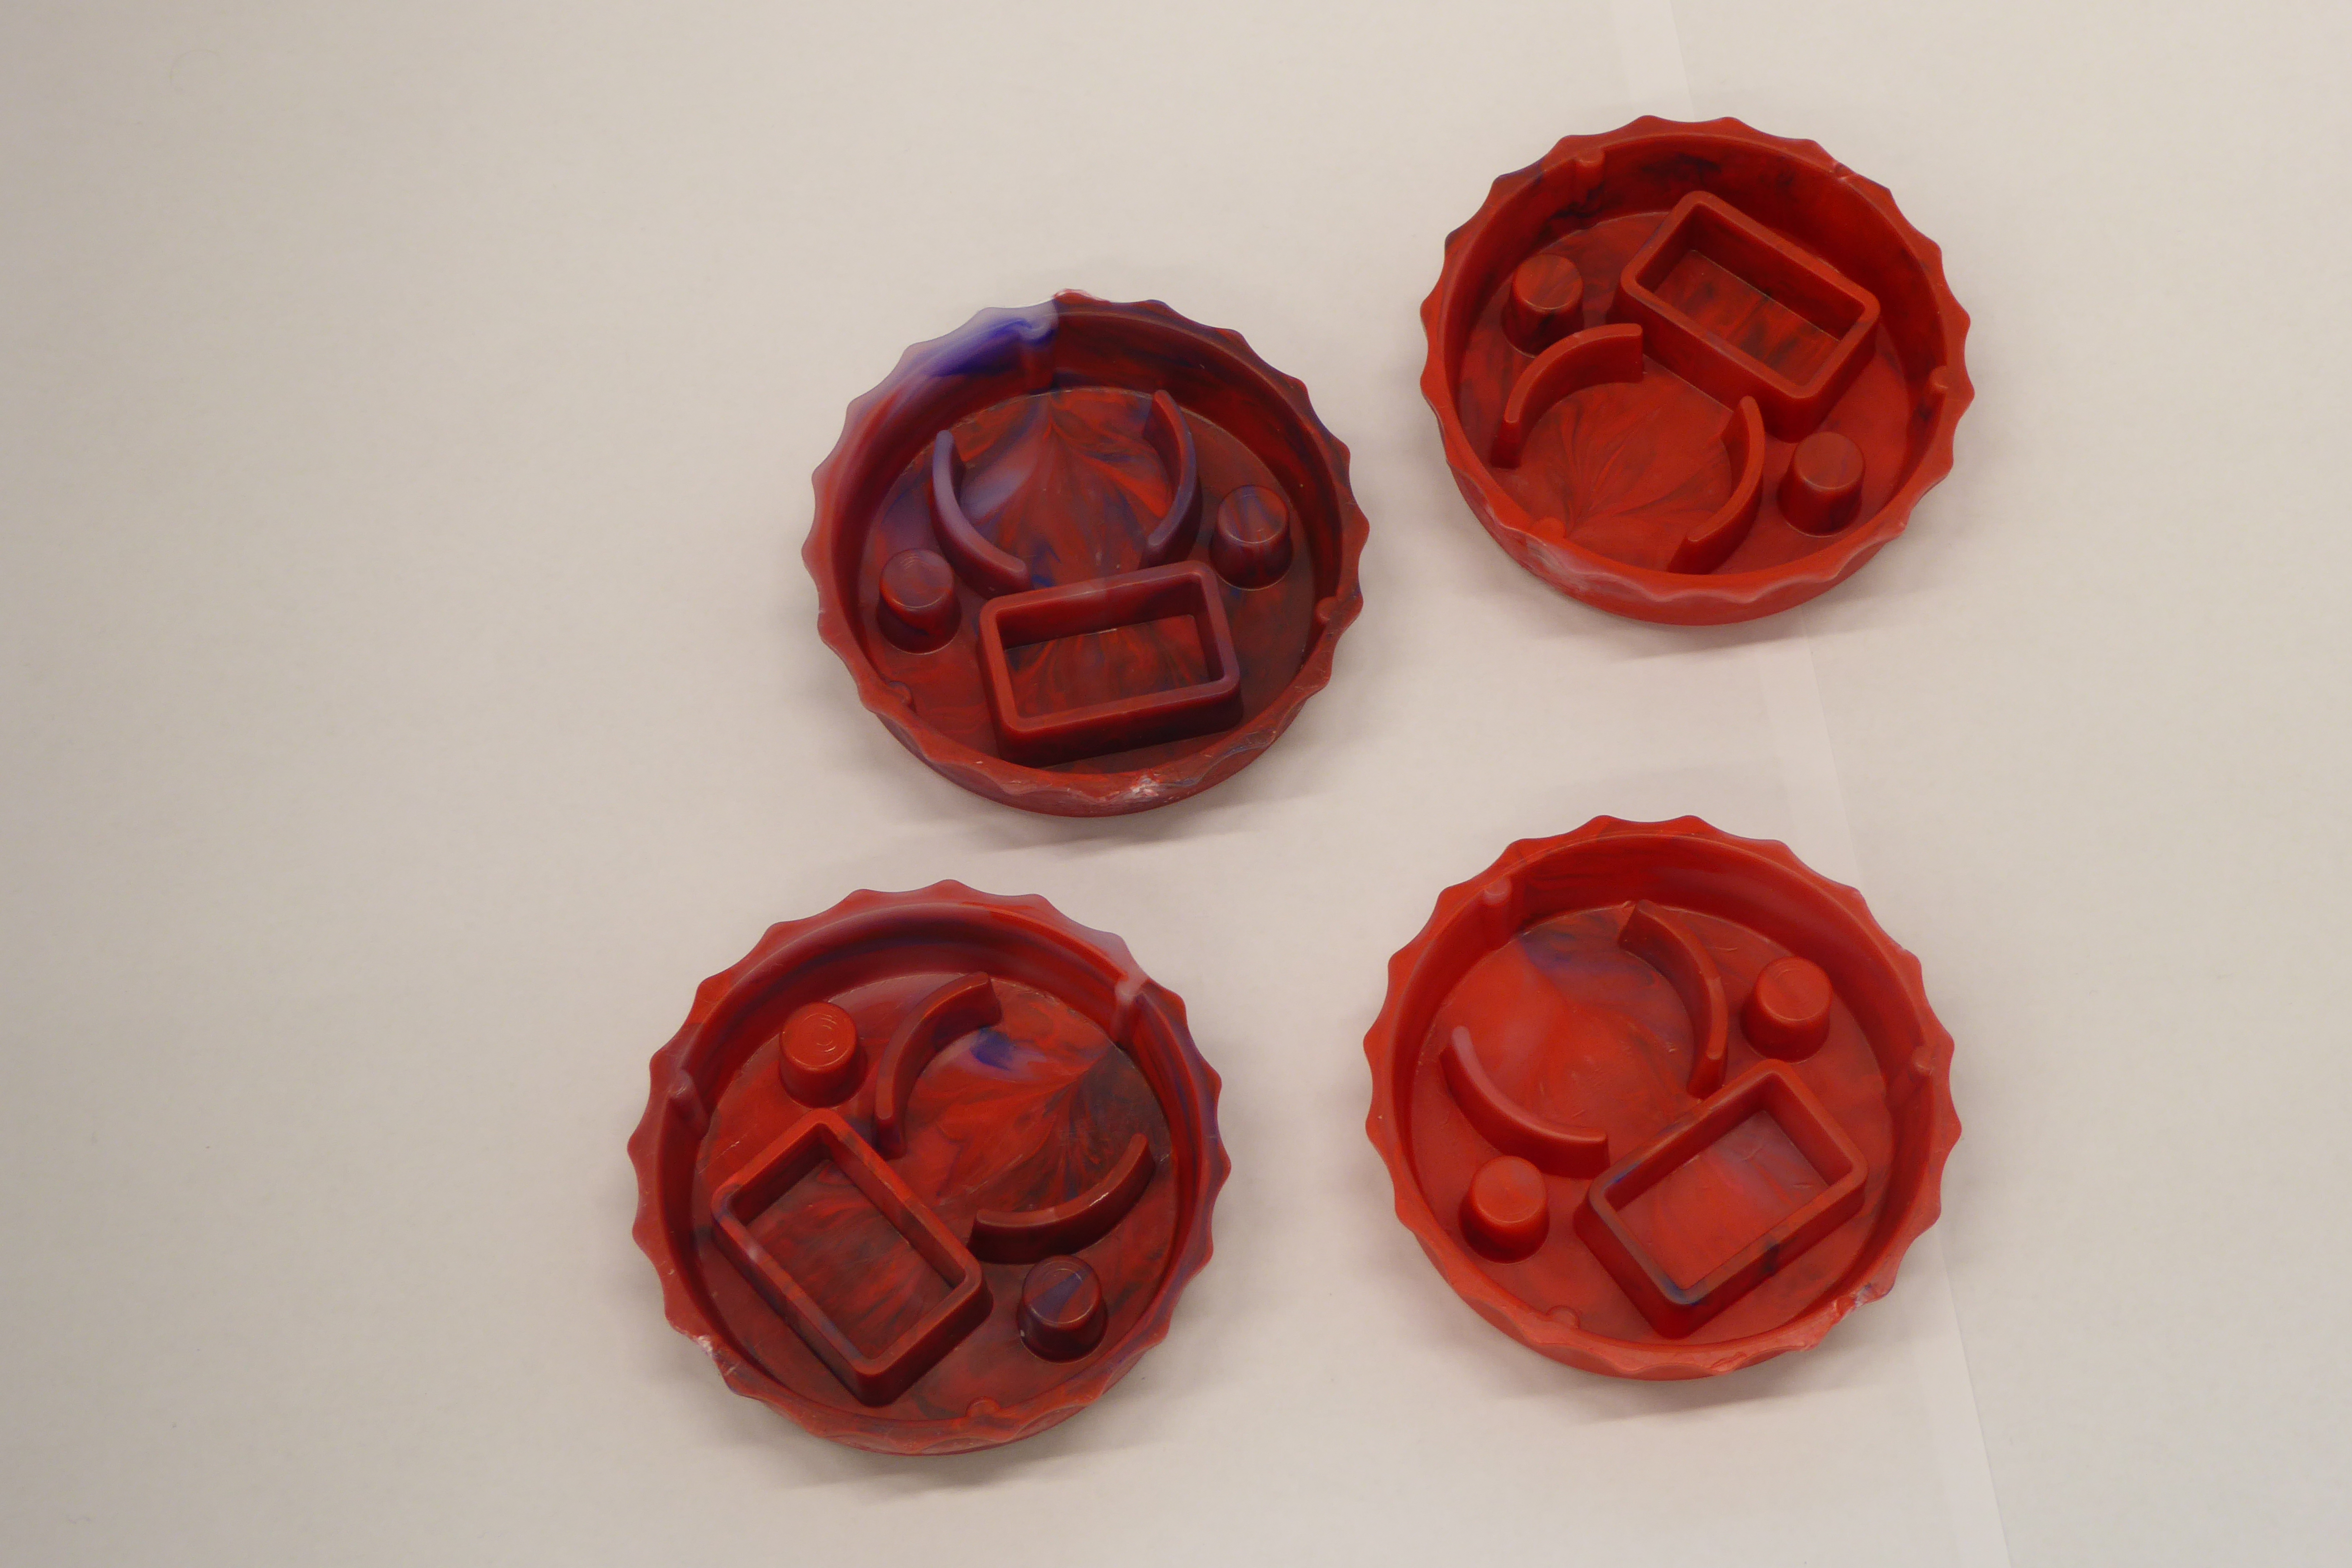
Label: Bottle Opener - Cover